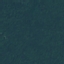
Label: Forest